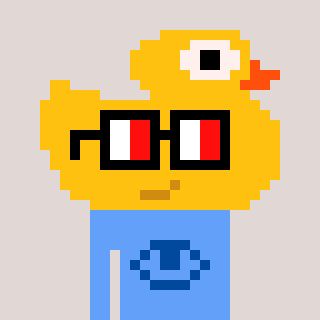
a pixel art character with square glasses with black frames and red eyes, a ducky-shaped head and a blue-colored body on a warm background